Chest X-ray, AP view. Patient: 21 years old, sex F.
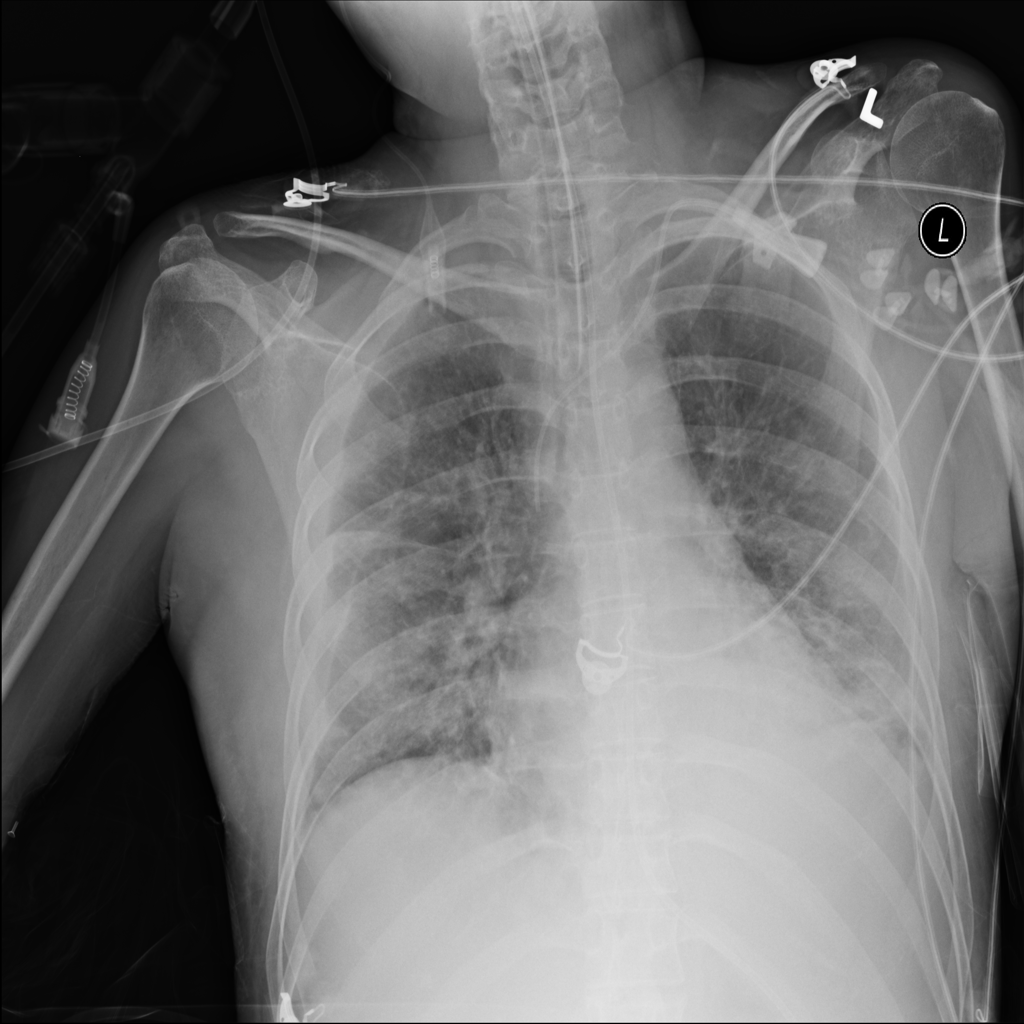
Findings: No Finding